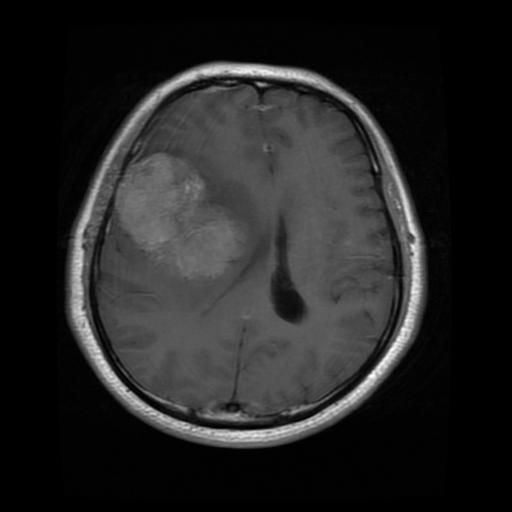
Label: meningioma